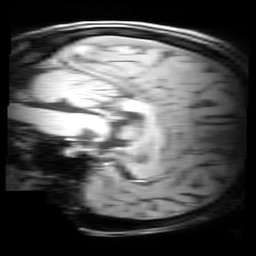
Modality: MP2RAGE
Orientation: sagittal
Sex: female
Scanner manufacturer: siemens
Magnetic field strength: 3 T
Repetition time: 5 s
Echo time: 0.00355 s